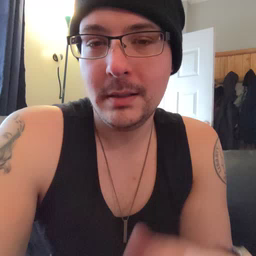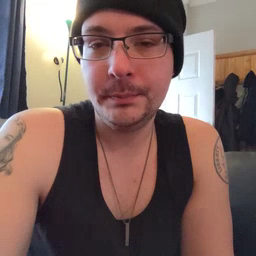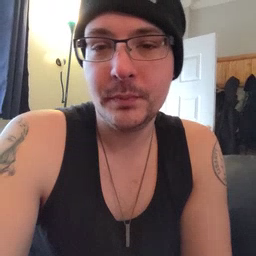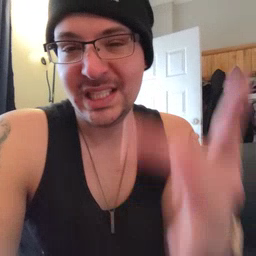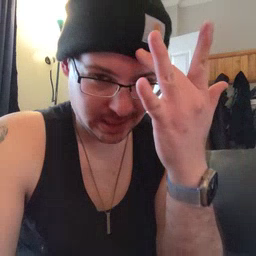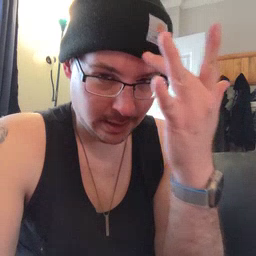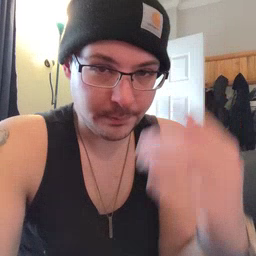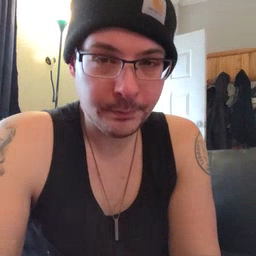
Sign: sick